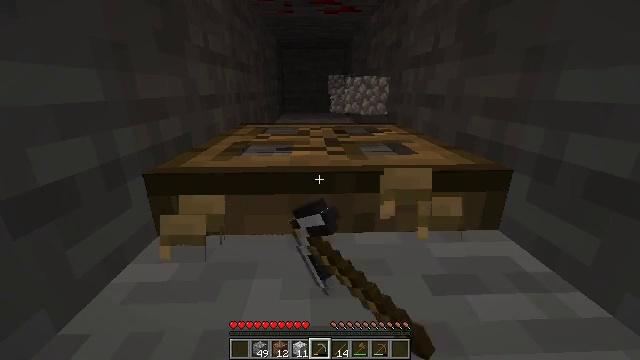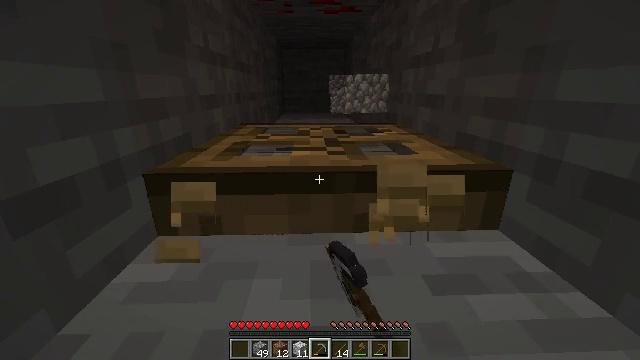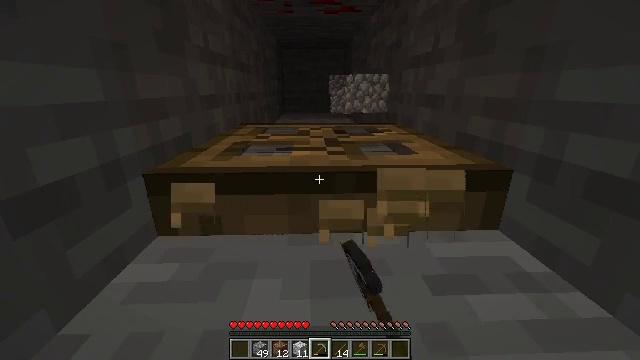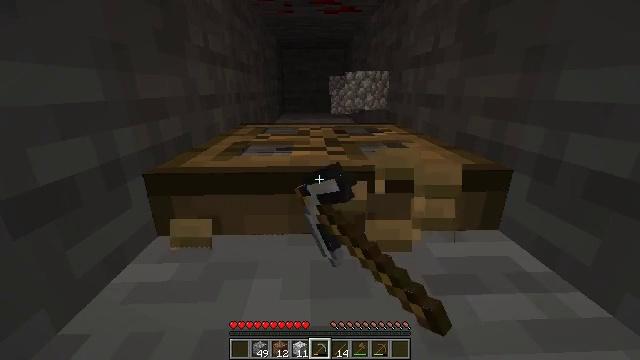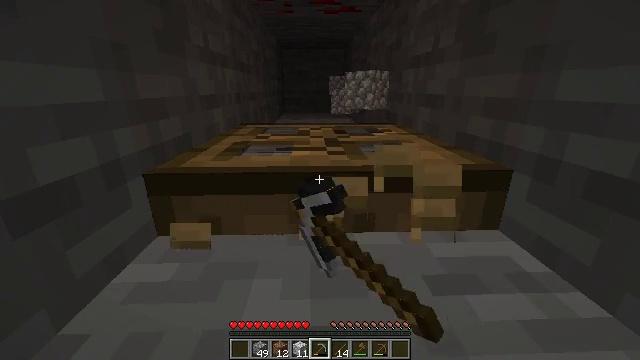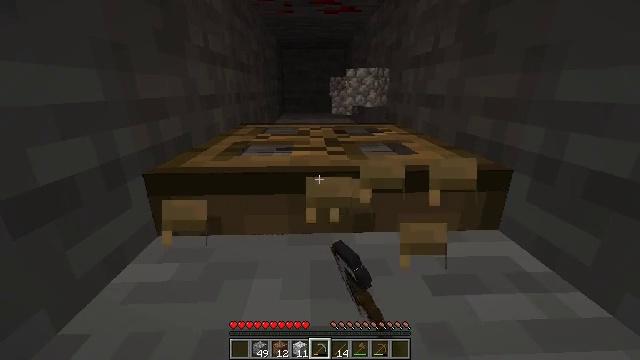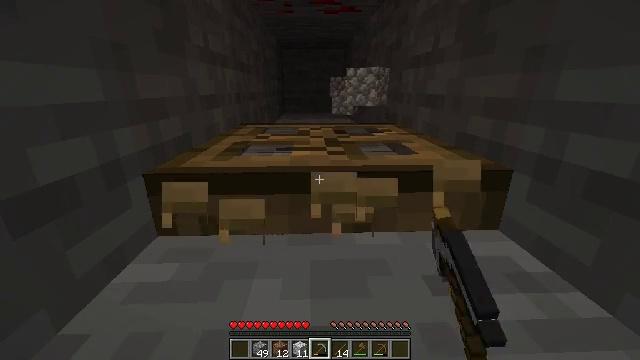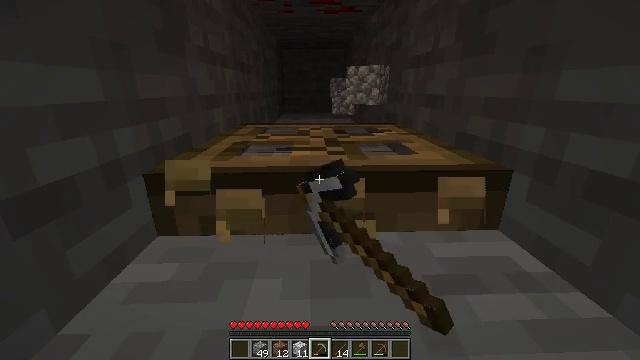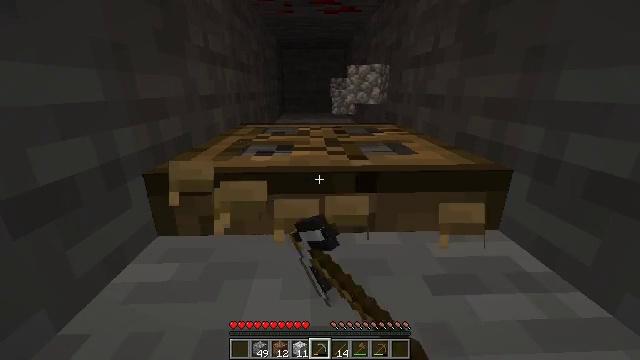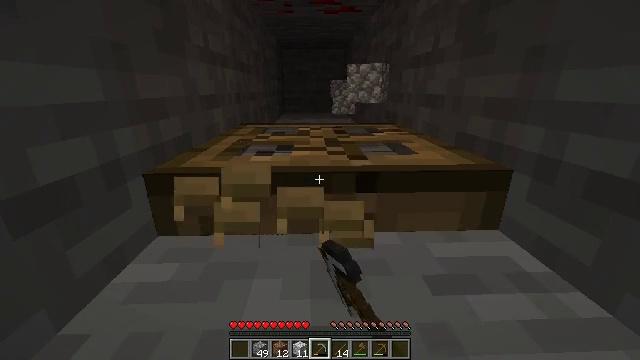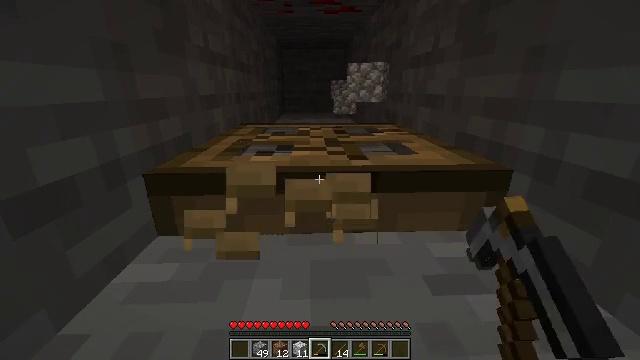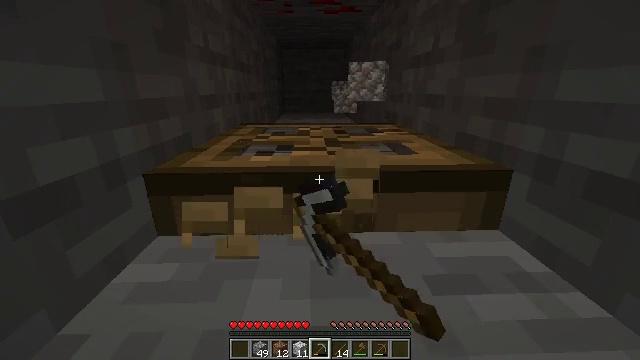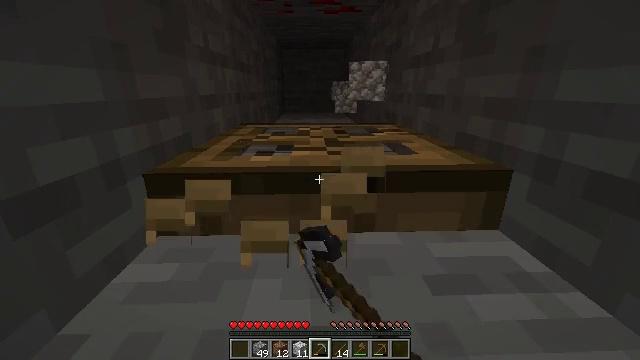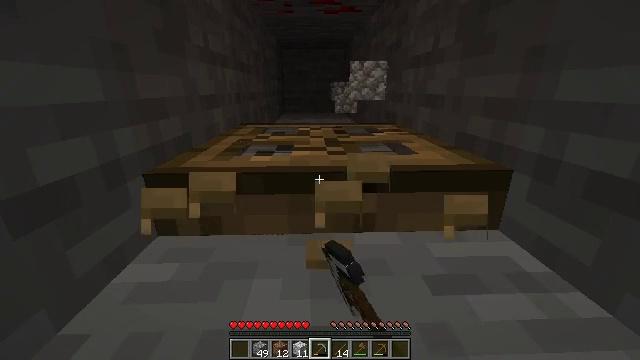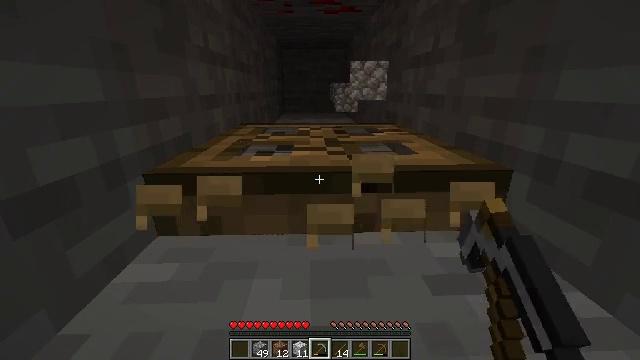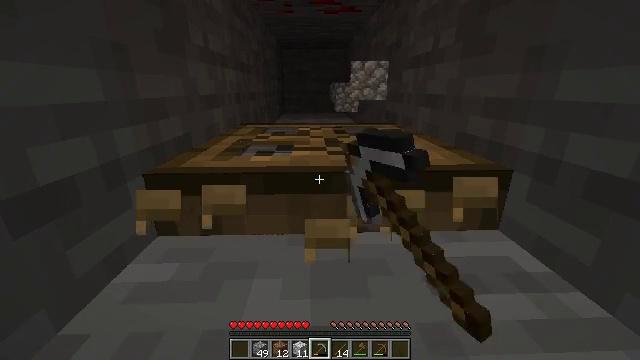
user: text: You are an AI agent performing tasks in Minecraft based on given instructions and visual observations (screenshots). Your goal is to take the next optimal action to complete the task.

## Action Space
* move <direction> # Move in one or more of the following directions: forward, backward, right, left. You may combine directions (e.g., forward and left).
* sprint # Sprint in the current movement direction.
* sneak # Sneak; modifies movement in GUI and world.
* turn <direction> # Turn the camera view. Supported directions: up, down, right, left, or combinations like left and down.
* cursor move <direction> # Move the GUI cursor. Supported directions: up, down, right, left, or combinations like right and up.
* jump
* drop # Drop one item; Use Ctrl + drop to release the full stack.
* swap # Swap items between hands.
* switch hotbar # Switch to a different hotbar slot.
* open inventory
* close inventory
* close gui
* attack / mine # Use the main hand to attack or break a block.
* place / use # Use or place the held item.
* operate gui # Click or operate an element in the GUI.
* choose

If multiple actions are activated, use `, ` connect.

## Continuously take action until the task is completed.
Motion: motion action
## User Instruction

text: Get the oak trapdoor back into your inventory.
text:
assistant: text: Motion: attack / mine
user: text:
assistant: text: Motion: attack / mine
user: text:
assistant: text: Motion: attack / mine
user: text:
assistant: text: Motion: attack / mine
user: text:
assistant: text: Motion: attack / mine
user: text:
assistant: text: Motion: attack / mine
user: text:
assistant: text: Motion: attack / mine
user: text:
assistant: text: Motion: attack / mine
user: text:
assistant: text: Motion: attack / mine
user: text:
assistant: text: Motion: attack / mine
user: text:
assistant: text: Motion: attack / mine
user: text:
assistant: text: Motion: attack / mine
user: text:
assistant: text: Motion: attack / mine
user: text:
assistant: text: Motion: attack / mine
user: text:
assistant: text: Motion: attack / mine
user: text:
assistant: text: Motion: attack / mine
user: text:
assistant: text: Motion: attack / mine
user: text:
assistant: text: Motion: attack / mine
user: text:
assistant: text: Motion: attack / mine
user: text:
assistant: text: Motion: attack / mine
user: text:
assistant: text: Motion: attack / mine
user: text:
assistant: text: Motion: attack / mine
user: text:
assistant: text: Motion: attack / mine
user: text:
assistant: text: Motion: attack / mine
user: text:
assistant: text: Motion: attack / mine
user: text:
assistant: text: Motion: attack / mine
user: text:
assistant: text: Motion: attack / mine
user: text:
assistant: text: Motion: attack / mine
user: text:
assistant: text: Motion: attack / mine
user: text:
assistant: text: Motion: attack / mine